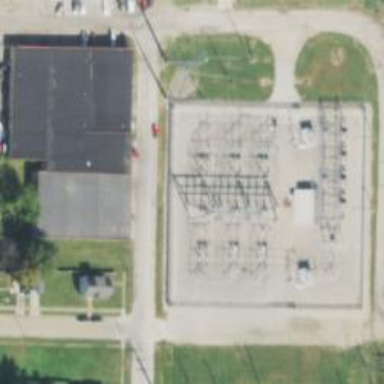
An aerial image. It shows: Switch used for power control.